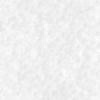
Label: no_change